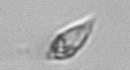
Label: Oxytoxum